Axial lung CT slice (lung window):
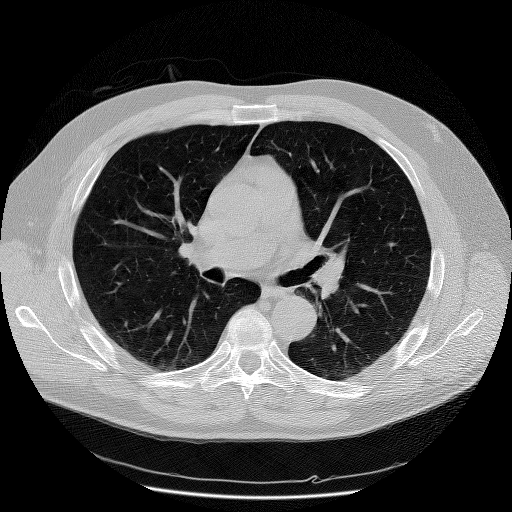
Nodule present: no